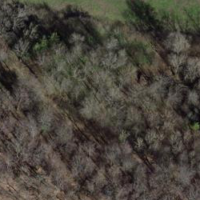
EUNIS habitat code: 41
Species observed at this site:
Neottia nidus-avis
Cardamine heptaphylla
Colchicum autumnale
Petasites albus